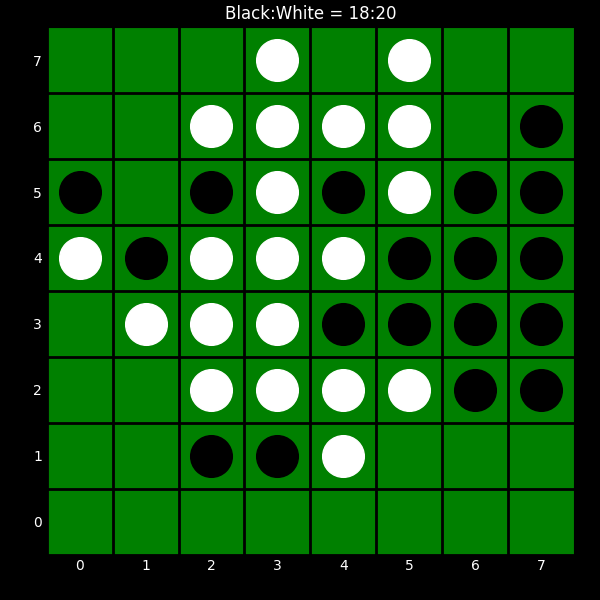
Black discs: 18
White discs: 20